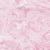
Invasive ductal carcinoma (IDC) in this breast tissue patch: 0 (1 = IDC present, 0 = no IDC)